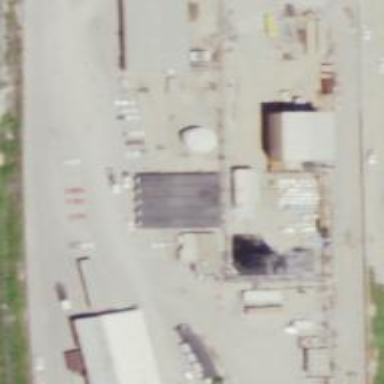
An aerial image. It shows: Storage tank with man-made structure.